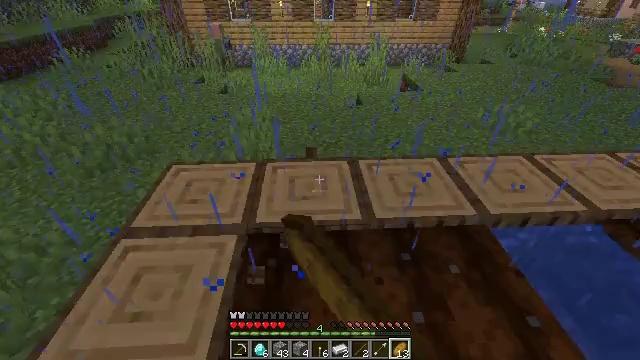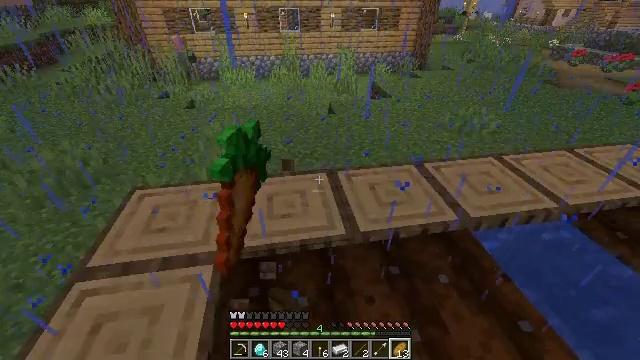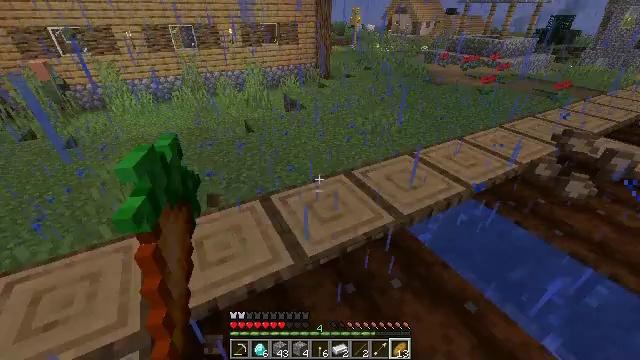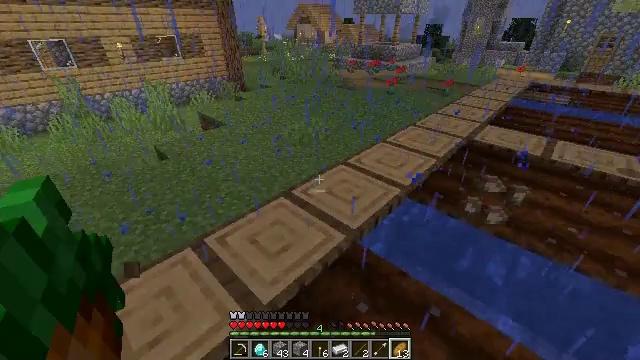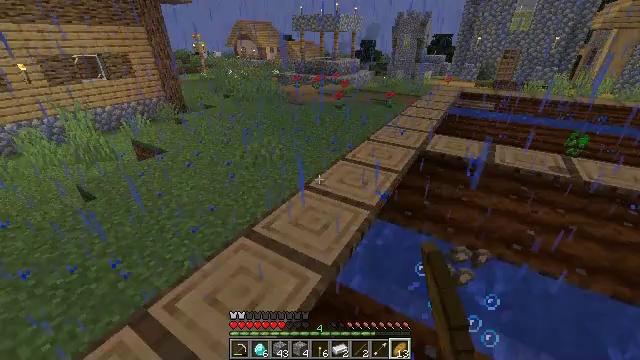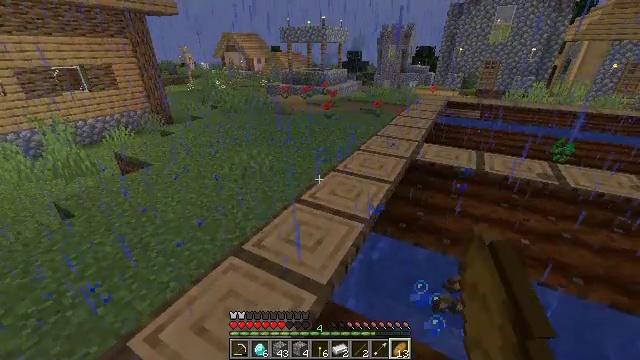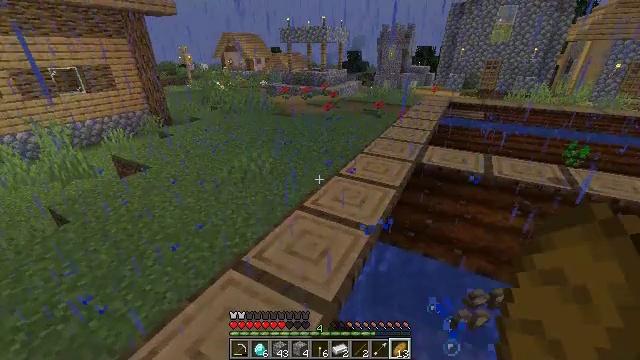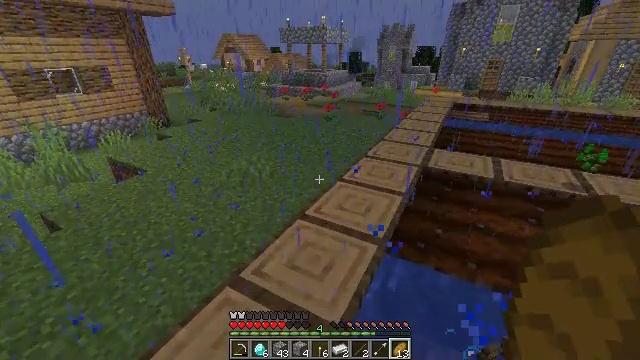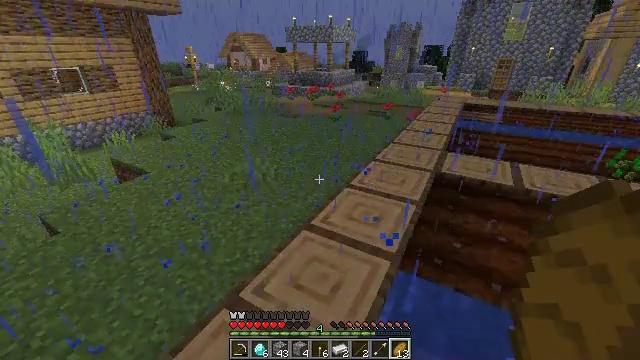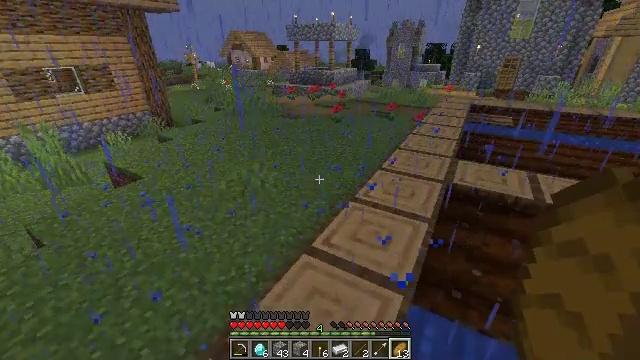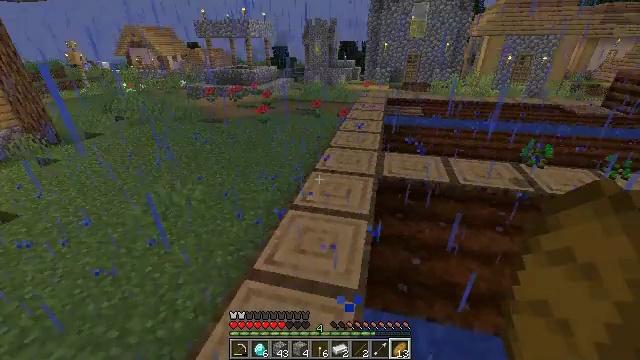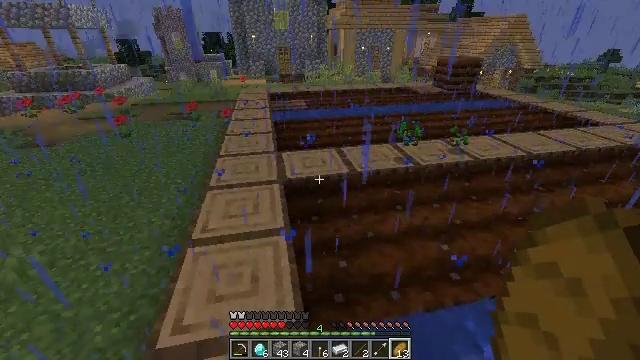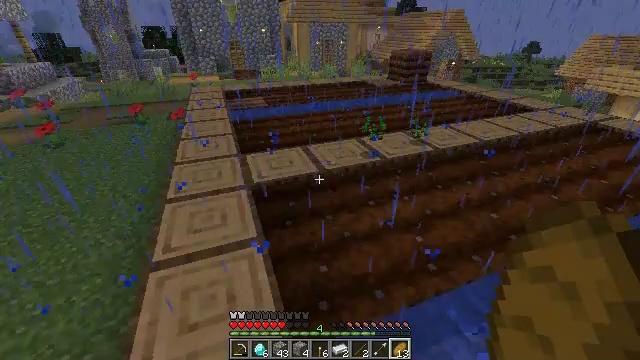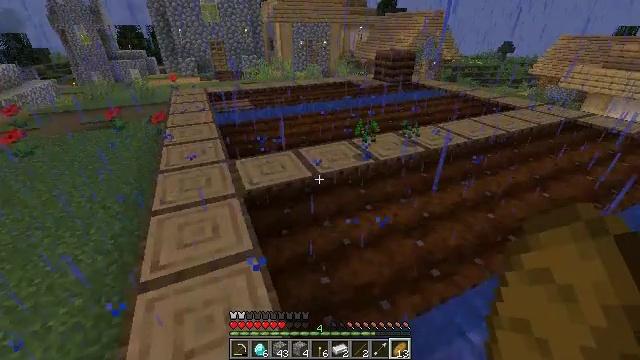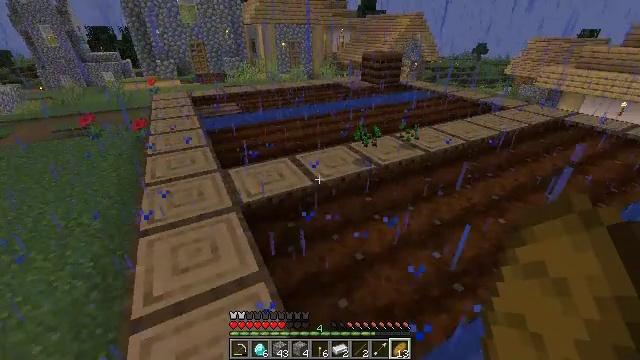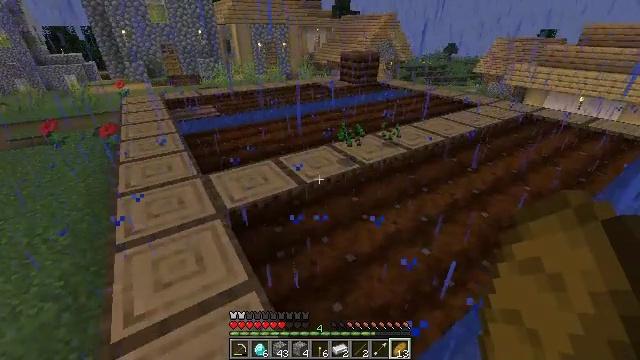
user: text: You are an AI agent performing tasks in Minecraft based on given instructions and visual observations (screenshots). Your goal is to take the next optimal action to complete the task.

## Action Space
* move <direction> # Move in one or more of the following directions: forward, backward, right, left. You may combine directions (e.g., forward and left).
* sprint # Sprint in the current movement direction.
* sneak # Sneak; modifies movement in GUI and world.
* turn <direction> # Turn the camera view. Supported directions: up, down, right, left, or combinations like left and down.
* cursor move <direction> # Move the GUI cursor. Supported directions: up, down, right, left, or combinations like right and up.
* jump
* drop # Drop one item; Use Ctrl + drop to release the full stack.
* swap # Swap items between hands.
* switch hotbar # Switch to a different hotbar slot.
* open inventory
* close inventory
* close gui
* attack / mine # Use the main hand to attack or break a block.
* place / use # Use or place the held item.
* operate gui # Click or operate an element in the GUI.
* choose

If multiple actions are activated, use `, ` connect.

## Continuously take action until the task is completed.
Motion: motion action
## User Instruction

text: Attack the bookshelf to recycle it.
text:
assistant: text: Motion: move forward, turn right and up
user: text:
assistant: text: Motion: move forward, turn right and up
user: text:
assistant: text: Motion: move forward, turn right and up
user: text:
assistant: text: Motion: move forward, turn right and up
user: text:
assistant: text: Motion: move forward, turn right and up
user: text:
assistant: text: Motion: move forward
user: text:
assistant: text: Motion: move forward
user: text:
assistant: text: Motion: move forward, turn left
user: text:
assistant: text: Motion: move forward
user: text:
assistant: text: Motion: move forward, turn right
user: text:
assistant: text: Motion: move forward and move left, turn right and down
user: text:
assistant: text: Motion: move forward and move left, turn right and down
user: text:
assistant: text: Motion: move forward and move left, turn right
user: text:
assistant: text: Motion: move forward and move left, turn right
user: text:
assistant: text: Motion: move forward and move left, turn right
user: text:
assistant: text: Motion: move forward, turn right
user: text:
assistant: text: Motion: move forward
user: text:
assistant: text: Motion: move forward
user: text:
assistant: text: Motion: move forward
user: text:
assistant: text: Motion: move forward, turn right
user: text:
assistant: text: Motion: move forward, sprint, turn right
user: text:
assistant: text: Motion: move forward, sprint, turn right
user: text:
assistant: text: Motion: move forward, sprint, turn right
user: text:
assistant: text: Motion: move forward, sprint, turn right
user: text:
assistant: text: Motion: move forward, sprint, turn right
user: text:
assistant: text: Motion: move forward, sprint
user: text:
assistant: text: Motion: move forward and move right, sprint, turn left
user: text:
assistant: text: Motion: move forward and move right, sprint, turn left
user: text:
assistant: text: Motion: move forward and move right, sprint, turn left
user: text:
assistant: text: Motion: move forward and move right, sprint, turn left